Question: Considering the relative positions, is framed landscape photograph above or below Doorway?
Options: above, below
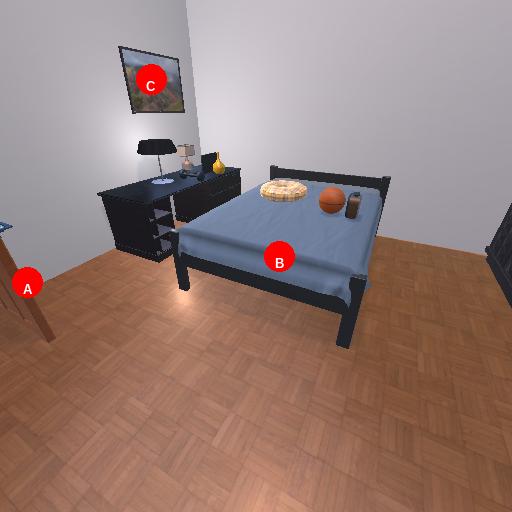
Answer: above